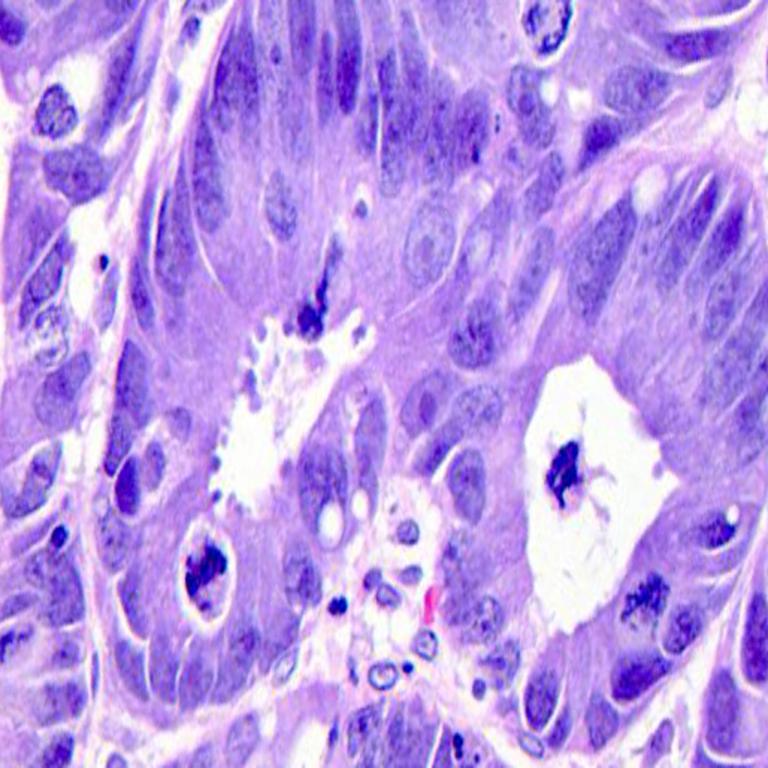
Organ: colon
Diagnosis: adenocarcinomas